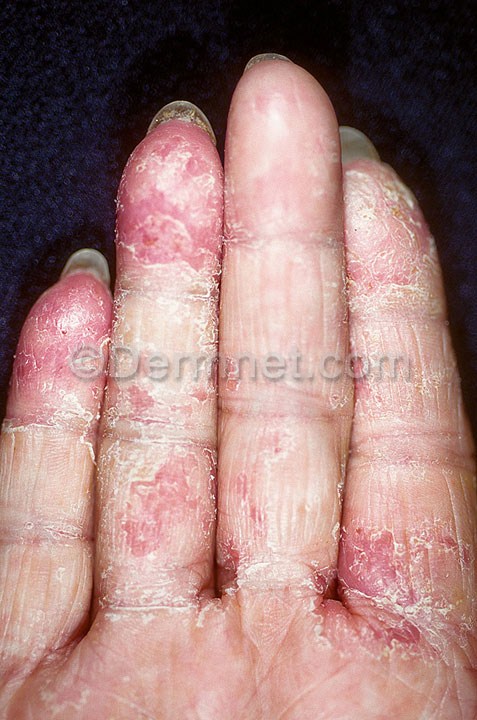
Disease: Eczema Photos